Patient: sex F, age 68
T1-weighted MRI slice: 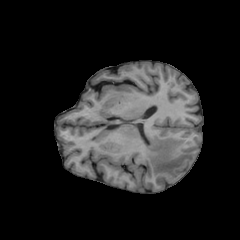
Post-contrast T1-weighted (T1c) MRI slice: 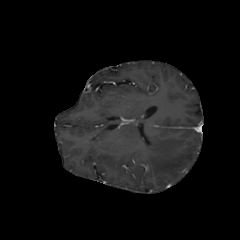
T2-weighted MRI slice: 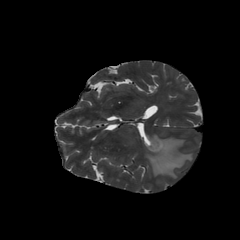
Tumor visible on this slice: yes
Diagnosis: Glioblastoma, IDH-wildtype
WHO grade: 4